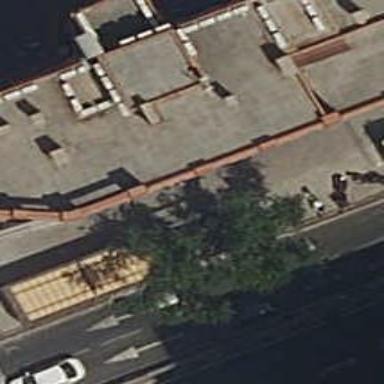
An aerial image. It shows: Bar.